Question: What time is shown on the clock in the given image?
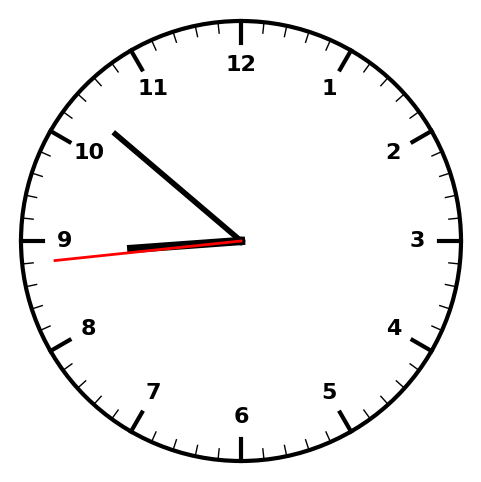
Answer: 08:51:44